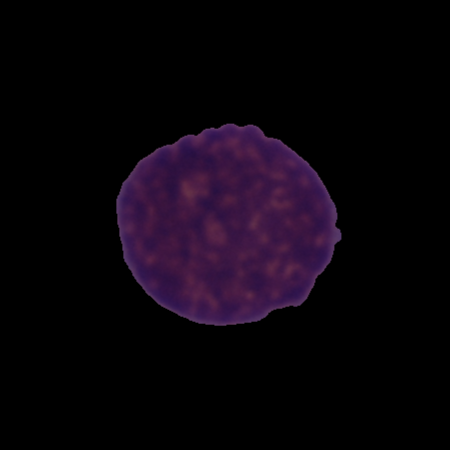
Label: cancer